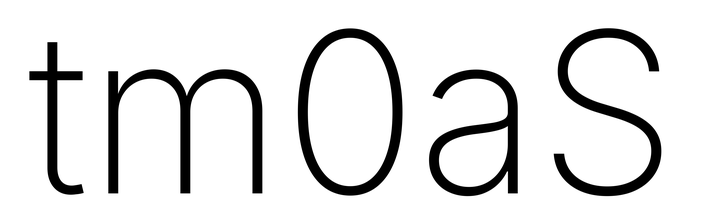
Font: Inter_ExtraLight